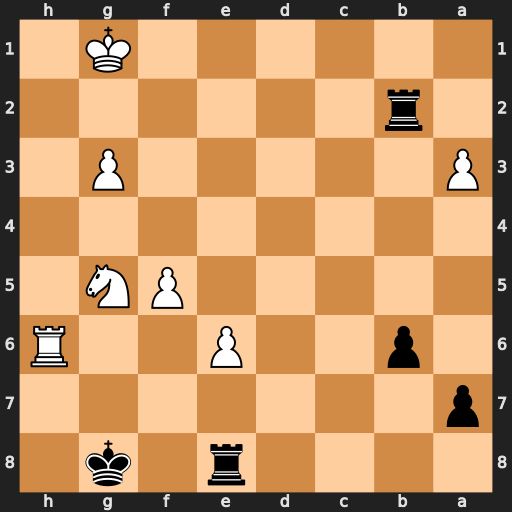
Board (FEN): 4r1k1/p7/1p2P2R/5PN1/8/P5P1/1r6/6K1
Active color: b
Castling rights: -
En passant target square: -
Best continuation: Rc8 Rg6+ Kf8 e7+ Kxe7